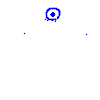
Particle: pion